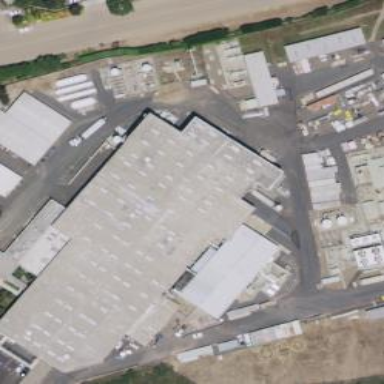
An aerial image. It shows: Industrial building.